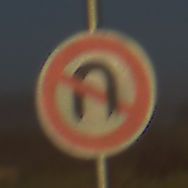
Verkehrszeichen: VerbotWenden
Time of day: SunriseSunset
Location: Outdoor (Nature)
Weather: Clear
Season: NotSpecified
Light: Natural